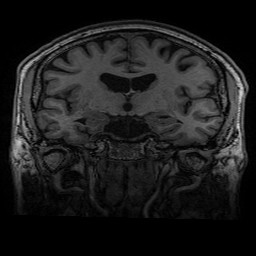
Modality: T1w
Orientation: sagittal
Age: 62
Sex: male
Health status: healthy
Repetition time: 2.53 s
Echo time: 0.0034 s